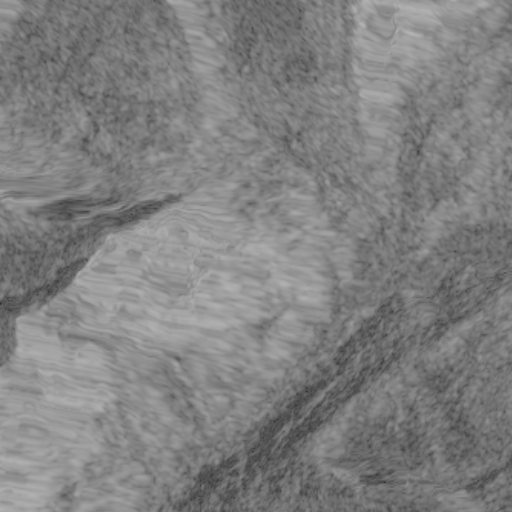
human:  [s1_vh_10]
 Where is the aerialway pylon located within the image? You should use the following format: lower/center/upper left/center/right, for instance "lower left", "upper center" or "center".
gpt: The aerialway pylon is located in the upper center of the image.
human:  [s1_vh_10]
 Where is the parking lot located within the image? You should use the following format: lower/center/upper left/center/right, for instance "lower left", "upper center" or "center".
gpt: The parking lot is located in the center right of the image.
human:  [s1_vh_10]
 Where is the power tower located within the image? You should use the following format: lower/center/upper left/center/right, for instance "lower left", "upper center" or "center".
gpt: There is no power tower in the image.

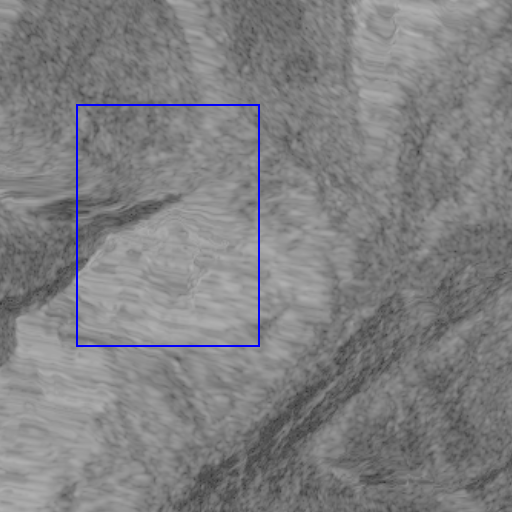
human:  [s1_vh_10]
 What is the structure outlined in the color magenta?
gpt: There is no magenta outline.
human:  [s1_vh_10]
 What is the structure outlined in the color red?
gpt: There is no structure outlined in red.